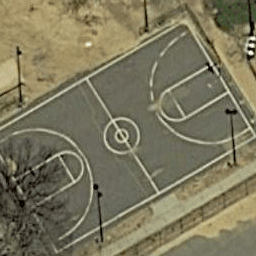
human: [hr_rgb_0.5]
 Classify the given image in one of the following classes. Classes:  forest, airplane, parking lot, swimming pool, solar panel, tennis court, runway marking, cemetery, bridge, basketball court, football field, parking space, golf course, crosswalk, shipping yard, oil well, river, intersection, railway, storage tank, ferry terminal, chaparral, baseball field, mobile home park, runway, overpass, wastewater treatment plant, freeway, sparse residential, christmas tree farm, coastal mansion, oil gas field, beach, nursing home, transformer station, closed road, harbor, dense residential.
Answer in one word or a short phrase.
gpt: basketball court